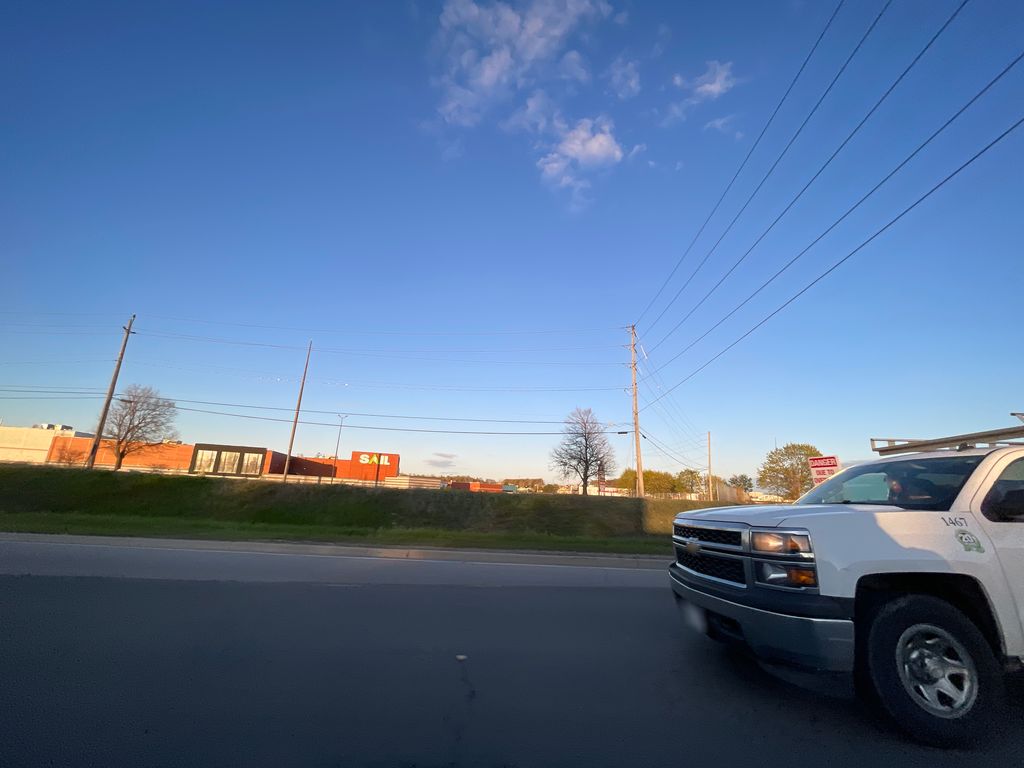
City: kitchener-waterloo